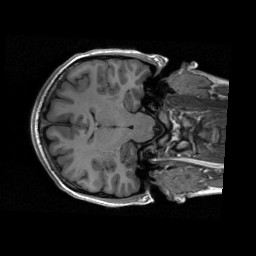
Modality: T1w
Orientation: axial